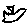
Label: bird